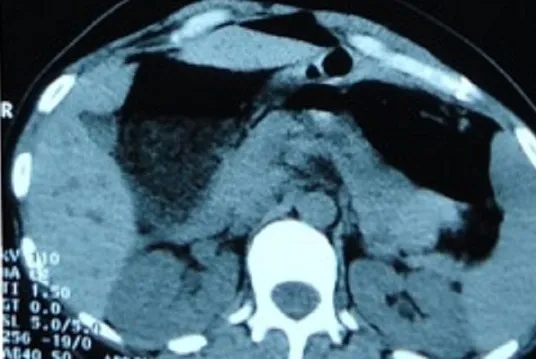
Computed tomography revealing dilatation of the right colon and the transverse colon with a cut-off near the splenic flexure.
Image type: radiology (ct)